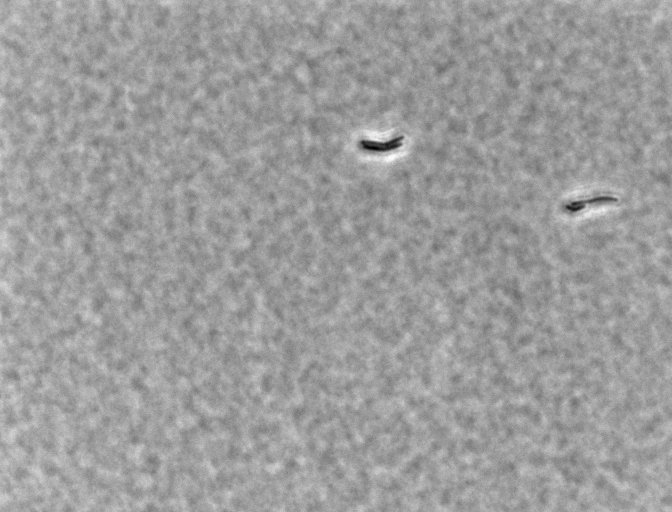
Bacillus coagulans